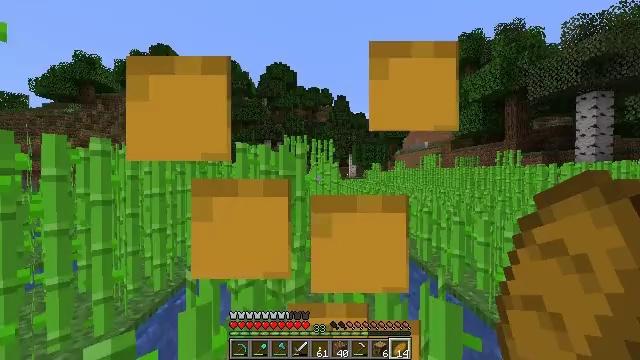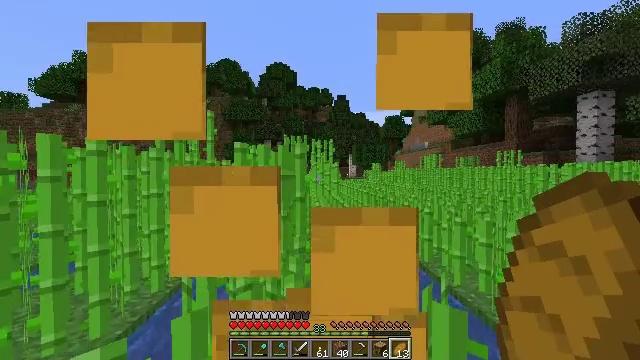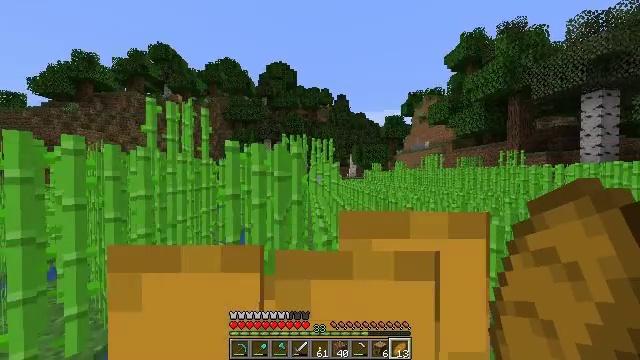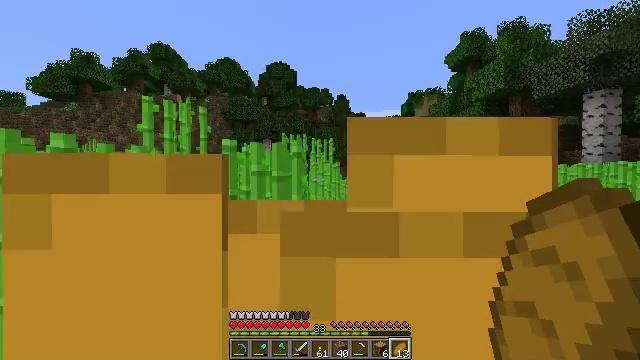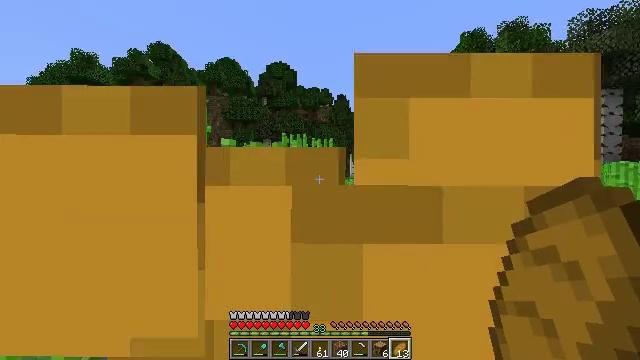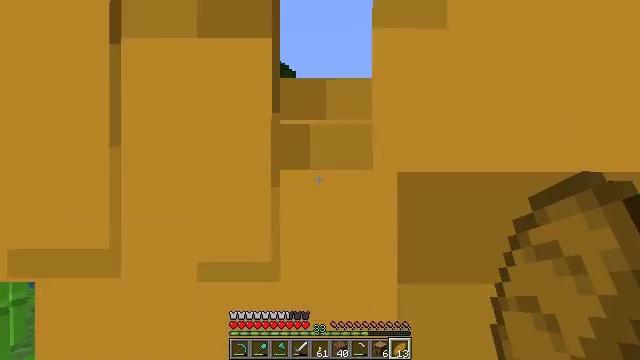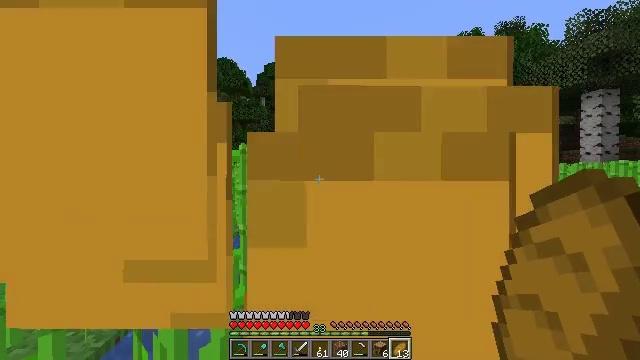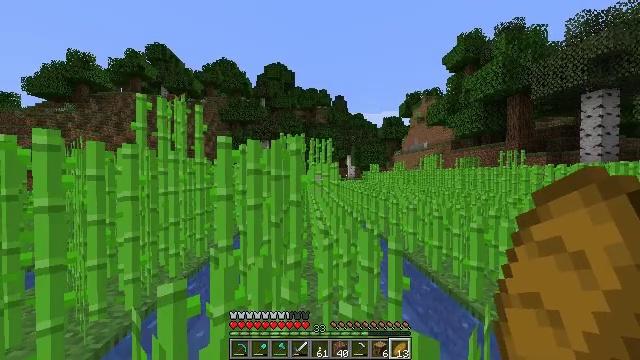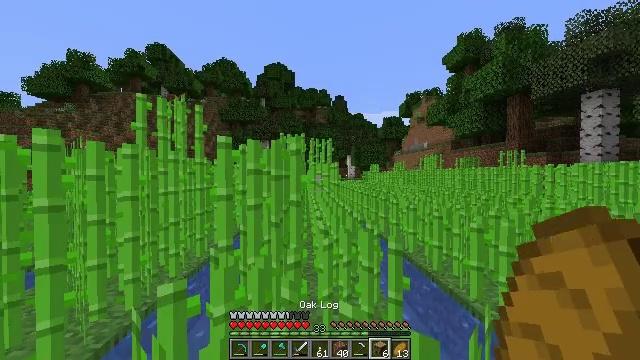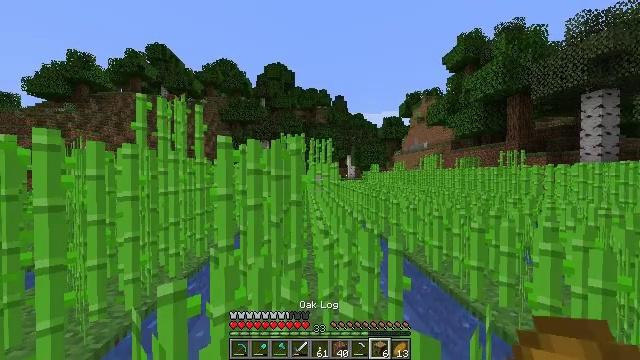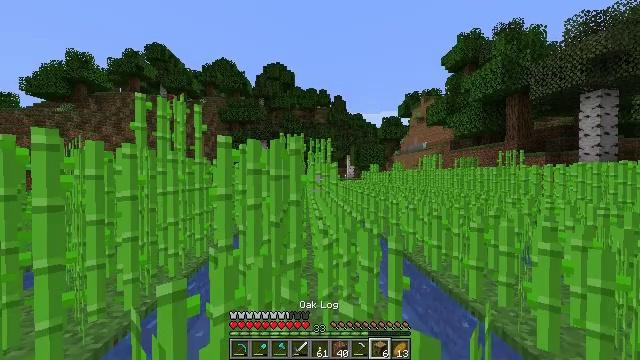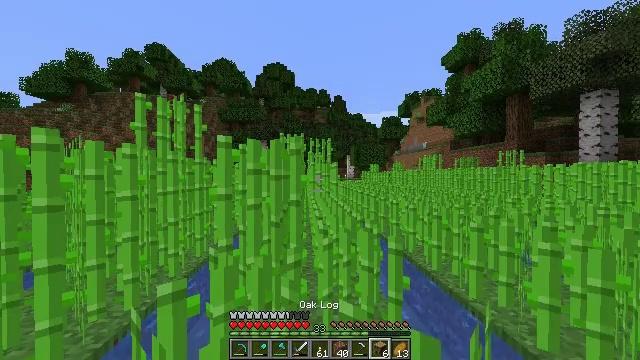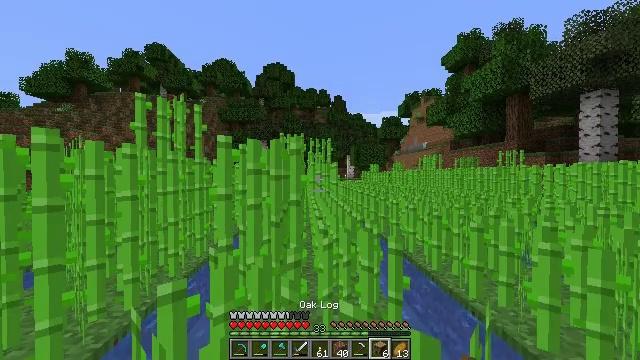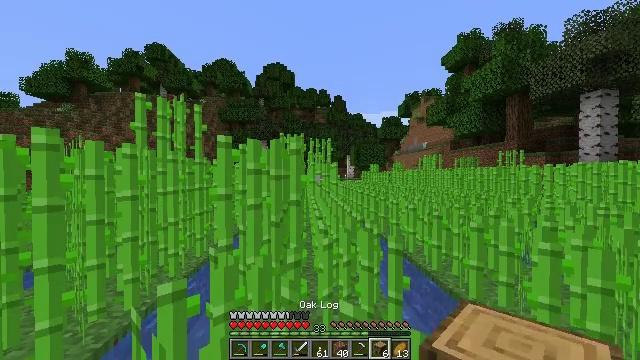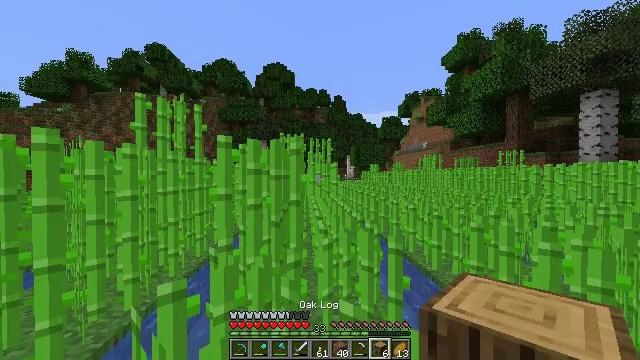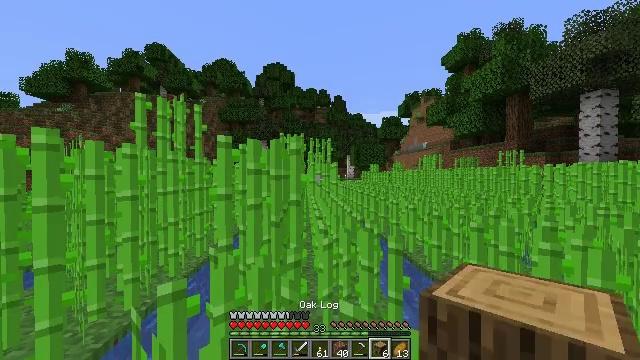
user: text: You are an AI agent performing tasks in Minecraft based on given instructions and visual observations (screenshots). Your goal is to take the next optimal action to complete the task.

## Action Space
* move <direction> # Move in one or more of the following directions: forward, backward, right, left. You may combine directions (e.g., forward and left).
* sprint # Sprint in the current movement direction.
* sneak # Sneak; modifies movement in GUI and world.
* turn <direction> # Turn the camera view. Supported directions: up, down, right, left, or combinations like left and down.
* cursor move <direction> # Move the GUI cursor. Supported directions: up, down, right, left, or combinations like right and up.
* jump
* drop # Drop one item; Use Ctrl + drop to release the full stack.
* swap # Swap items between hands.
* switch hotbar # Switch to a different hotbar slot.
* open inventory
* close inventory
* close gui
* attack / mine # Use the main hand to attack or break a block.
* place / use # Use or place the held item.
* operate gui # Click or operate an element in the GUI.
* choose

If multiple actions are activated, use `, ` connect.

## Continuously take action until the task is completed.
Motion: motion action
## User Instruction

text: Cut down the sugar cane stalks.
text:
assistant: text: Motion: move forward, use / place
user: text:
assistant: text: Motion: move forward, use / place
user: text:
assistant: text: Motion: no_op
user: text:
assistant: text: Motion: no_op
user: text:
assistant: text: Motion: no_op
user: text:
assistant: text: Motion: no_op
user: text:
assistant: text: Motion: no_op
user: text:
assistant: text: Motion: no_op
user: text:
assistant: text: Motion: no_op
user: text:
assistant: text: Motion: no_op
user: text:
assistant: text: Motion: no_op
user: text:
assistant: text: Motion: no_op
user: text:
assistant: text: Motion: no_op
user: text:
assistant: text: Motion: no_op
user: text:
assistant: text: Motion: no_op
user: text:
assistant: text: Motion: no_op
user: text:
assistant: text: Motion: no_op
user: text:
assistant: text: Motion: no_op
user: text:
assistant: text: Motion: no_op
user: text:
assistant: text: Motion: no_op
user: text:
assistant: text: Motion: move forward
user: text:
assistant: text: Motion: move forward
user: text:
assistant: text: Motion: move forward, turn left
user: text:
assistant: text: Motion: move forward, turn left
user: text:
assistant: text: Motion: move forward, turn left
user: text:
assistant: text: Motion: move forward, turn left, attack / mine
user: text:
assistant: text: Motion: move forward, turn left, attack / mine
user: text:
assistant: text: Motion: move forward, attack / mine
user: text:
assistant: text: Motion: move forward, attack / mine
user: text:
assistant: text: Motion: move forward and move left, turn right, attack / mine